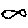
Label: fish